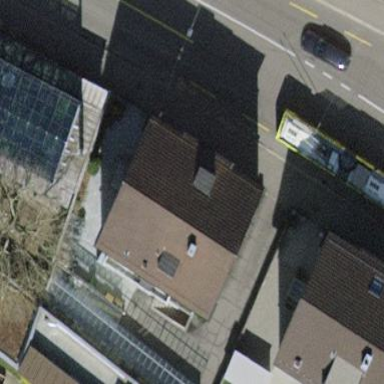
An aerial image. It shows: Building with tiled roof.